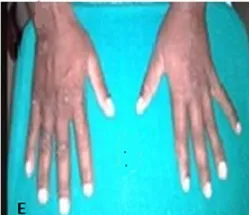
Multiple encrustations, ulcerations with clinically evident bleeding.
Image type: medical_photograph (other_medical_photograph)